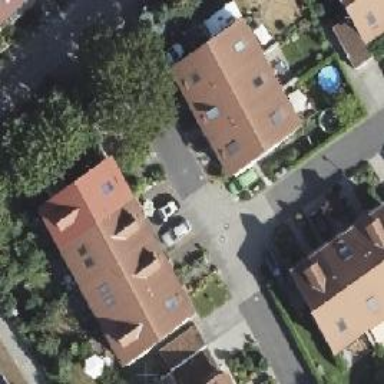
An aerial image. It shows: Living street.